Question: This is an issue that I've deemed impractical to implement but I would like to get some feedback to confirm.
I have a product and users database, where users can like products, the like data is stored in a reference table with just pid and uid.
The client request is to show 3 users who have liked every product in the product listing.
The problem is, its not possible to get this data in one query for the product listing,
How I once implemented and subsequently un-implemented it was to perform a request for the users who have liked the products during the loop through the product list.
ie.
'''
foreach($prods as $row):
$likers = $this->model->get_likers($row->id);
endforeach;
'''
That works, but obviously results in not only super slow product listings, and also creates a big strain on the database/cpu.
The final solution that was implemented was to only show the latest user who has liked it (this can be gotten from a join in the products list query) and have a link showing how many people have liked, and upon clicking on it, opens a ajax list of likers.
So my question is, is there actually a technique to show likers on the product list, or is it simply not possible to execute practically? I notice actually for most social media sites, they do not show all likers on the listings, and do employ the 'click to see likers' method. However, they do show comments per items on the listing, and this is actually involves the same problem doesn't it?
Edit: mock up attached on the desired outcome. there would be 30 products per page.

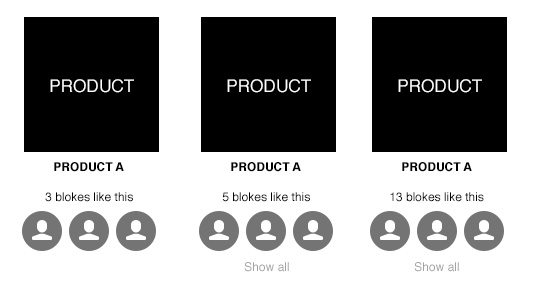
Answer: By reading your comment reply to Alex.Ritna ,yes you can get the x no. of results with per group ,using 'GROUP_CONCAT()' and the 'SUBSTRING_INDEX()' it will show the likers seperated by comma or whatever separator you specified in the query (i have used ||).'ORDER BY' clause can be used in group_concat function.As there is no schema information is available so i assume you have one product table one user table and a junction table that maintains the relation of user and product.In the substring function i have used x=3
'''
SELECT p.*,
COUNT(*) total_likes,
SUBSTRING_INDEX(
GROUP_CONCAT( CONCAT(u.firstname,' ',u.lastname) ORDER BY some_column DESC SEPARATOR '||'),
'||',3) x_no_of_likers
FROM product p
LEFT JOIN junction_table jt ON(p.id=jt.product_id)
INNER JOIN users u ON(u.id=jt.user_id)
GROUP BY p.id
'''
## Fiddle
Now at your application level you just have to loop through the products and split the 'x_no_of_likers' by separator you the likers per product
'''
foreach($prods as $row):
$likers=explode('||',$row['x_no_of_likers']);
$total_likes= $row['total_likes'];
foreach($likers as $user):
....
endforeach;
endforeach;
'''
Note there is a default 1024 character limit set on 'GROUP_CONCAT()' but you can also increase it by following the <URL> manual
This is another way how to get n results per group, from this you can get all the fields from your user table i have used some variables to get the rank for product group ,used subquery for 'junction_table' to get the rank and in outer select i have filtered records with this rank using 'HAVING jt.user_rank <=3' so it will give three users records per product ,i have also used subquery for products '(SELECT * FROM product LIMIT 30 )' so the first 30 groups will have 3 results for each,for below query limit cannot be used at the end so i have used in the subquery
'''
SELECT p.id,p.title,u.firstname,u.lastname,u.thumbnail,jt.user_rank
FROM
(SELECT * FROM 'product' LIMIT 30 ) p
LEFT JOIN
( SELECT j.*,
@current_rank:= CASE WHEN @current_rank = product_id THEN @user_rank:=@user_rank +1 ELSE @user_rank:=1 END user_rank,
@current_rank:=product_id
FROM 'junction_table' j ,
(SELECT @user_rank:=0,@current_rank:=0) r
ORDER BY product_id
) jt ON(jt.product_id = p.id)
LEFT JOIN 'users' u ON (jt.'user_id' = u.'id')
HAVING jt.user_rank <=3
ORDER BY p.id
'''
## Fiddle n results per group